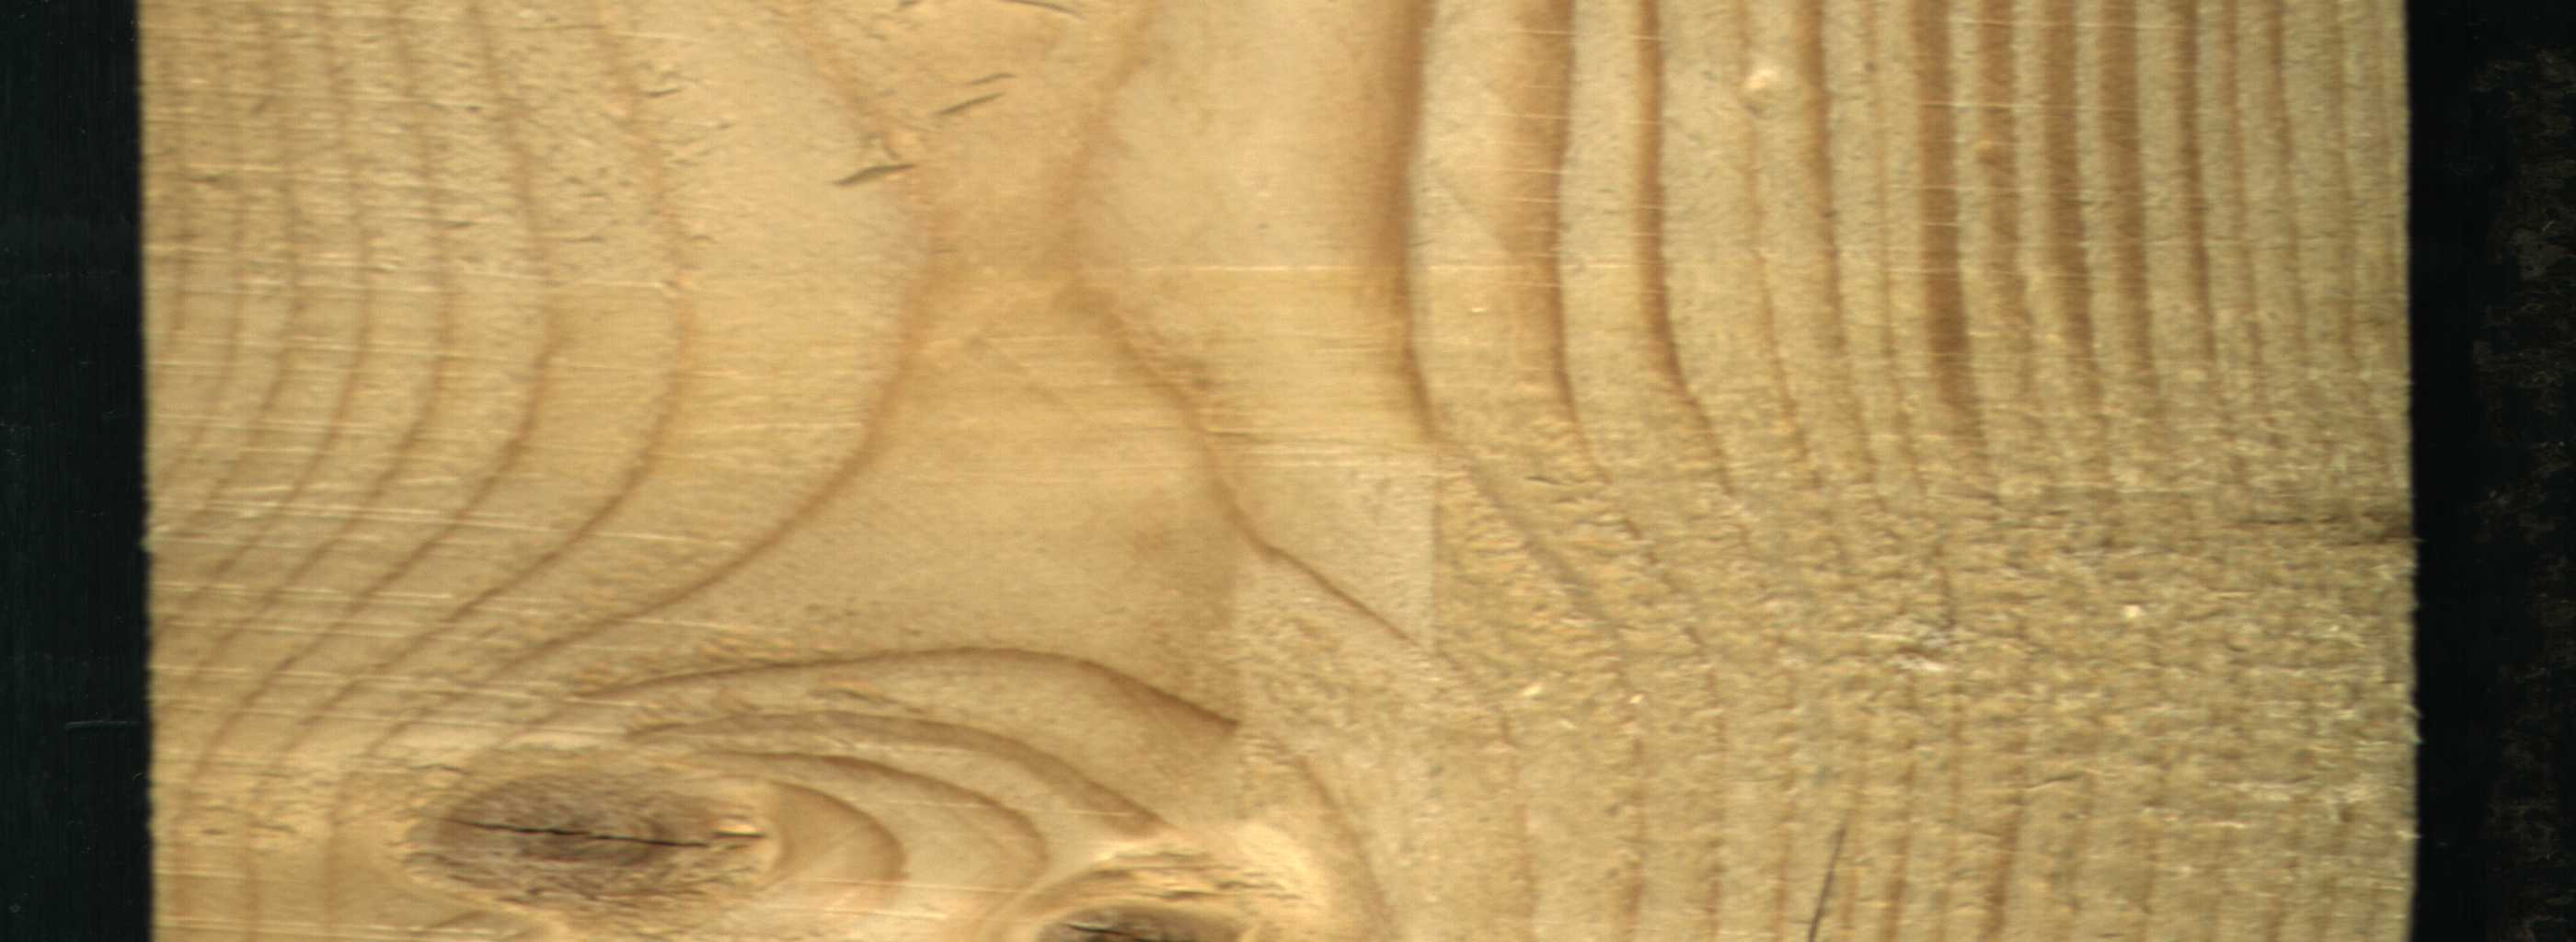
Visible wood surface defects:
knot_with_crack
knot_with_crack